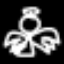
Label: angel